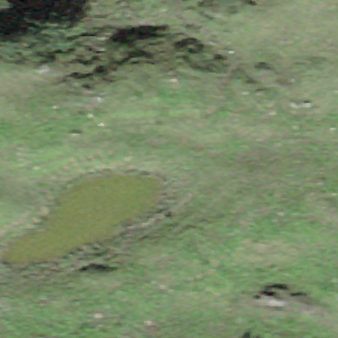
Label: other